Question: Sometimes you may have a 'third party libraries' in your project which can cause with you 'server-embedded jars'. Removing embedded jars from your application server 'lib folder' can break other deployed apps.
Is there a way to disable server-embedded jars for only one project in , JBoss, GlassFish?

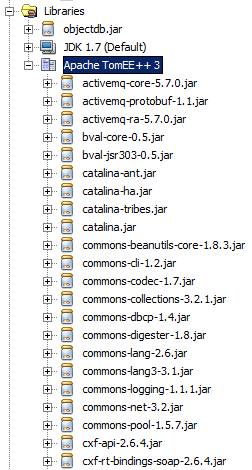
Answer: In JBoss, you can disable container managed libraries with a jboss-deployment-structure.xml descriptor in your WEB-INF directory.
'''
<jboss-deployment-structure>
<deployment>
<!-- Exclusions allow you to prevent the server from automatically adding
some dependencies -->
<exclusions>
<!-- This will cause the JBoss container to not provide your deployed
application's log4j dependencies. This way you can use an implementation
deployed with your artifact. -->
<module name="org.apache.log4j" />
</exclusions>
</deployment>
</jboss-deployment-structure>
'''
The documentation for class loading in JBoss AS 7 can be found <URL>.